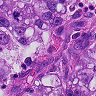
Metastatic tissue present: yes